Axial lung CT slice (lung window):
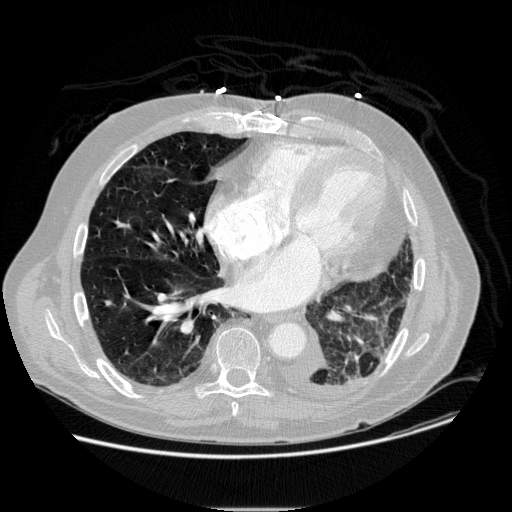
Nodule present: no